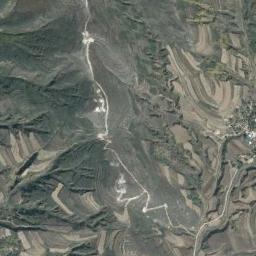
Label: mountain